Brain MRI, t2w sequence, axial 2D slice.
Patient: age 55, sex F, weight 75 kg, height 1.7 m
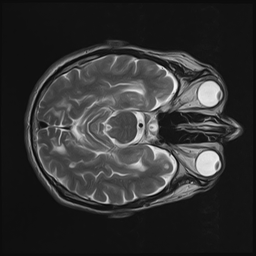